Aerial crown-view tile of a tropical tree (Barro Colorado Island, Panama), acquired 20241216:
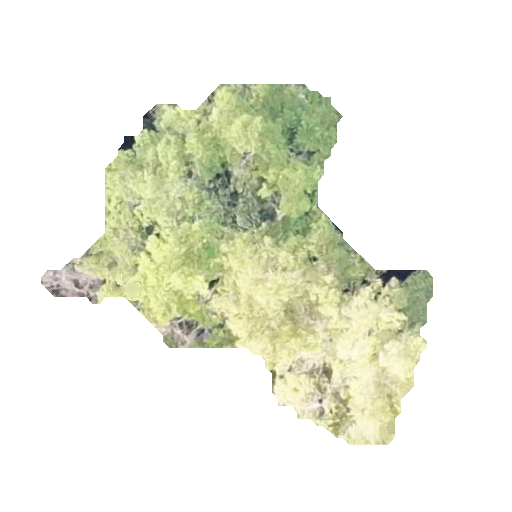
Species: Terminalia amazonia
GBIF accepted scientific name: Terminalia amazonica
Crown area: 107.218 m²